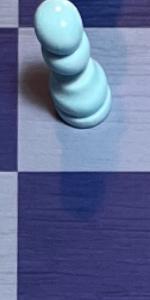
Label: Empty